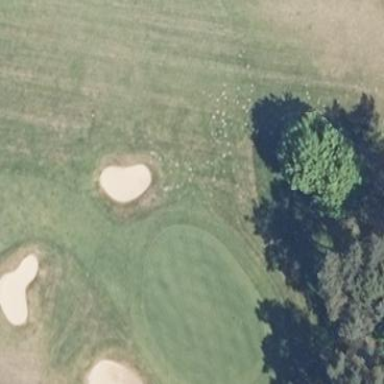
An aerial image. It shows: Golf green.